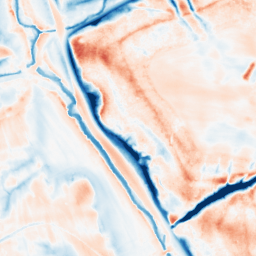
Category: multiscale
Decomposition family: dog_multiscale
Decomposition parameters: sigma_ratio: 2
n_scales: 4
base_sigma: 0.5
Upsampling method: quintic
Upsampling parameters: scale: 2
Upsampling scale: 2